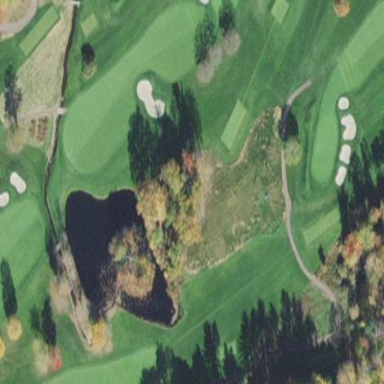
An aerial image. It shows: Golf fairway surrounded by grass.